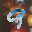
Label: 9